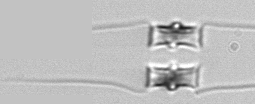
Label: Chaetoceros_didymus